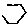
Label: hexagon